Question: Here is the array
'''
$array = [
a=>["name"= "name1", "id"="1"..],
b=>["name"= "name2", "id"="2"..],
c=>["name"= "name3", "id"="3"..],
d=>["name"= "name4", "id"="4"..],
e=>["name"= "name5", "id"="5"..],
f=>["name"= "name6", "id"="6"..],......);
'''
What i want to achieve is
foreach loop to echo items like this
<URL>

here is what i did, but no luck
'''
$len = count($moduleTypes);
$firsthalf = array_slice($moduleTypes, 0, $len / 2);
$secondhalf = array_slice($moduleTypes, $len / 2);
'''
Break array and echo each one individually,
Foreach loop has to continue, but on second iteration, it need to loop two times [B,C] and next iteration one time [D], and so on.. check image for perspective
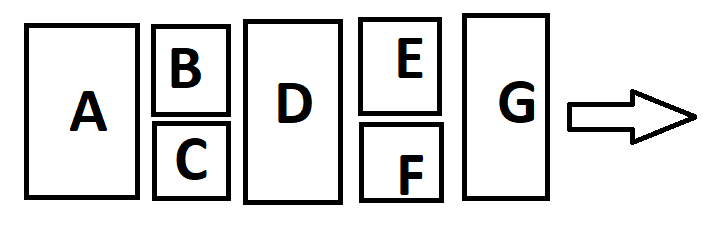
Answer: Tricky part is the HTML table. Congrats on successfully <URL> me.
'''
<?php
$arr = ['A','B','C','D','E','F','G','H','I','J','K','L'];
$second_row = [];
$first_row_next = 1;
echo "<table border='1'>";
echo "<tr>";
for($i=0;$i<count($arr);$i++){
if($i%3 == 0){
echo "<td rowspan='2'>$arr[$i]</td>"; // belongs to the first row with rowspan
}else if($i == $first_row_next){
echo "<td>$arr[$i]</td>";// belongs to first row with no rowspan since it's other subordinate will come down under it.
$first_row_next += 3;
}else{
$second_row[] = $arr[$i];
}
}
echo "</tr>";
echo "<tr><td>".implode("</td><td>",$second_row)."</td></tr>";
echo "</table>";
'''
It generates the following HTML table:
'''
<table border='1'>
<tr>
<td rowspan='2'>A</td>
<td>B</td>
<td rowspan='2'>D</td>
<td>E</td>
<td rowspan='2'>G</td>
<td>H</td>
<td rowspan='2'>J</td>
<td>K</td>
</tr>
<tr>
<td>C</td>
<td>F</td>
<td>I</td>
<td>L</td>
</tr>
</table>
'''
- - 'A''B''D''E''G''H''J''K'- 'C''F''I''L'- 'if($i%3 == 0)'- '$first_row_next''td'-
The is:
'''
<tr>
<td rowspan='2'>A</td>
<td>B</td>
<td rowspan='2'>D</td>
<td>E</td>
<td rowspan='2'>G</td>
<td>H</td>
<td rowspan='2'>J</td>
<td>K</td>
</tr>
'''
This generates the first row. So far so good.
The is:
'''
<tr>
<td>C</td>
<td>F</td>
<td>I</td>
<td>L</td>
</tr>
'''
The way this gets rendered is:
- - 'C''A''B'- 'F''td''E'